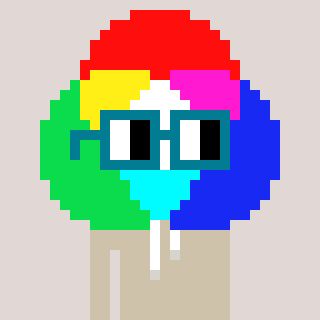
a pixel art character with square dark green glasses, a color circle-shaped head and a bege-colored body on a warm background